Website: slack
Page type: payment
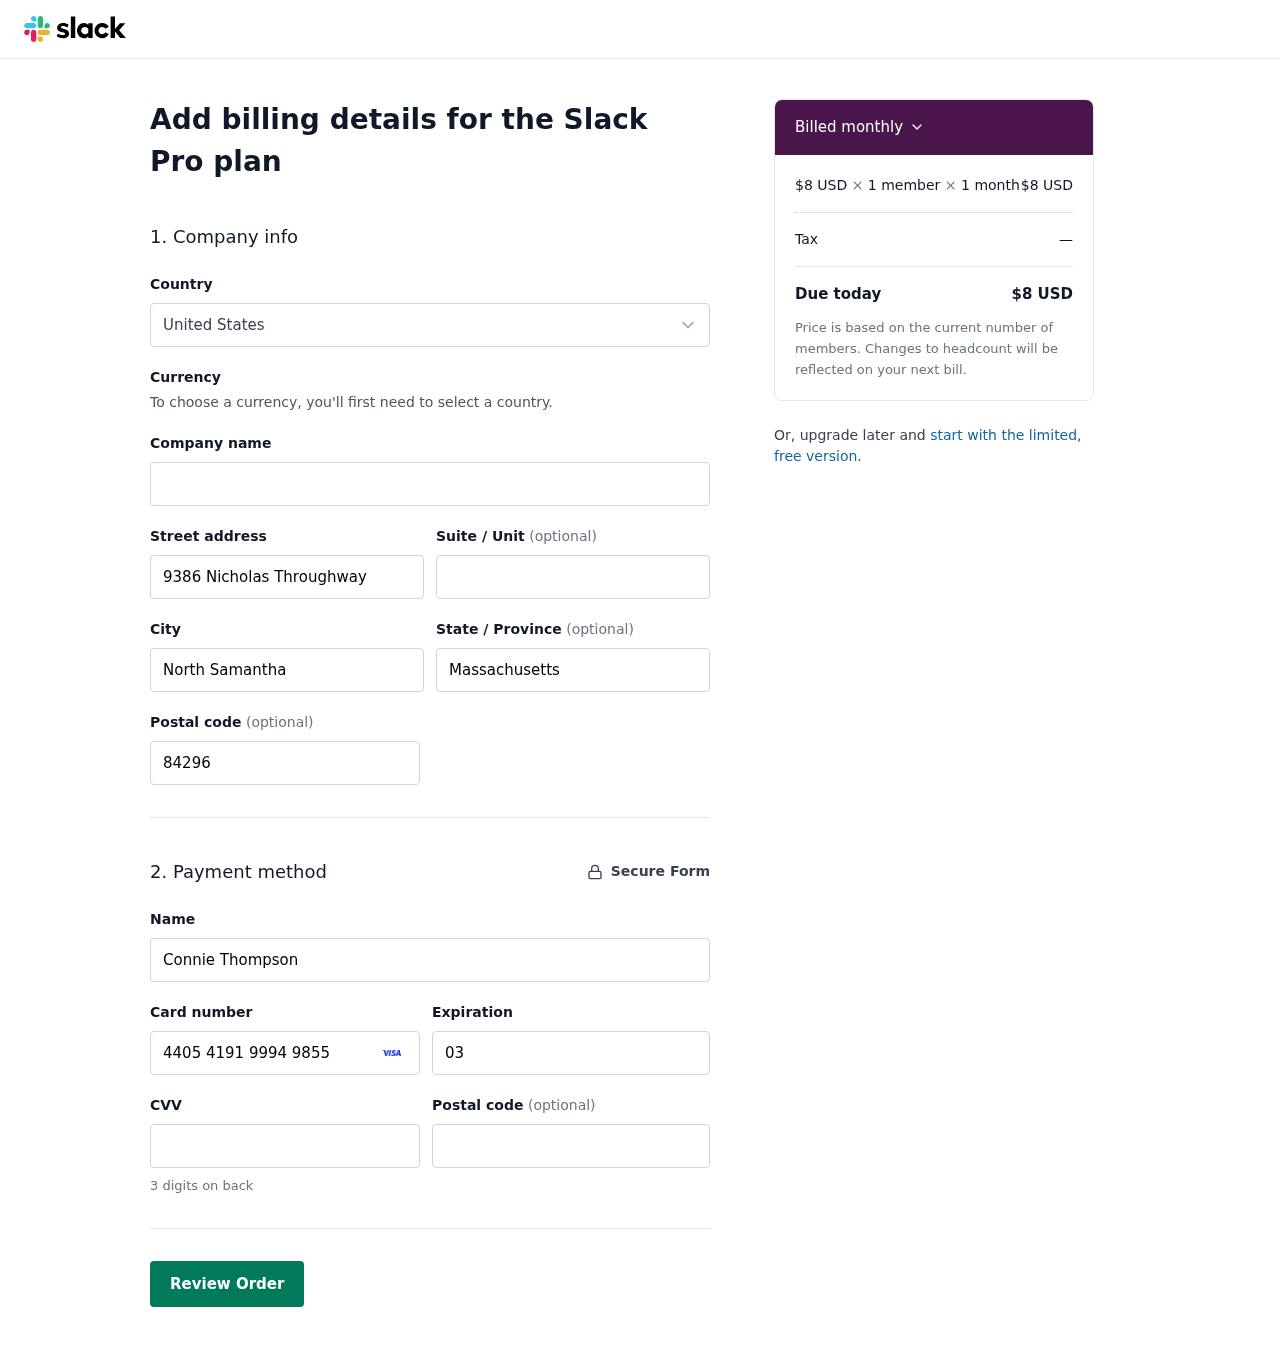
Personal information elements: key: PII_COUNTRY
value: United States
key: PII_STREET
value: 9386 Nicholas Throughway
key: PII_CITY
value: North Samantha
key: PII_STATE
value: Massachusetts
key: PII_POSTCODE
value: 84296
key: PII_FULLNAME
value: Connie Thompson
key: PII_CARD_NUMBER
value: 4405 4191 9994 9855
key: PII_CARD_EXPIRY
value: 03/27
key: PII_CARD_CVV
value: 117
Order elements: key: ORDER_PRICE_PER_MEMBER
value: $8 USD
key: ORDER_NUM_MEMBERS
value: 1 member
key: ORDER_NUM_MONTHS
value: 1 month
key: ORDER_SUBTOTAL
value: $8 USD
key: ORDER_TAX
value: —
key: ORDER_TOTAL
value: $8 USD